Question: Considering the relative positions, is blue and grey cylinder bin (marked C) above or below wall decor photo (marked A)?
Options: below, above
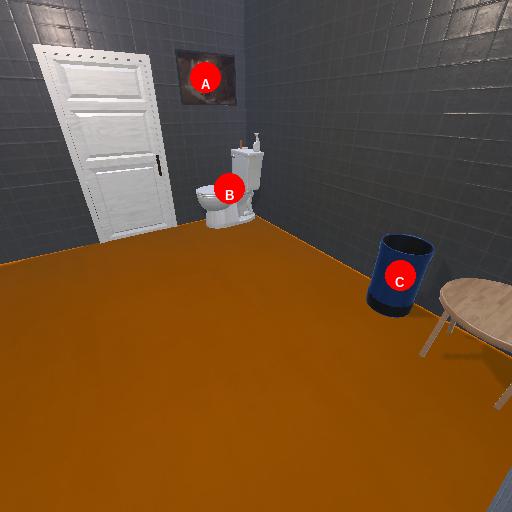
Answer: below